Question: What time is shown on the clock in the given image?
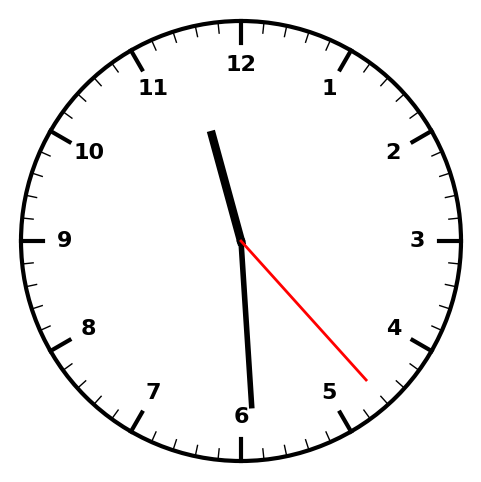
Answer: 11:29:23